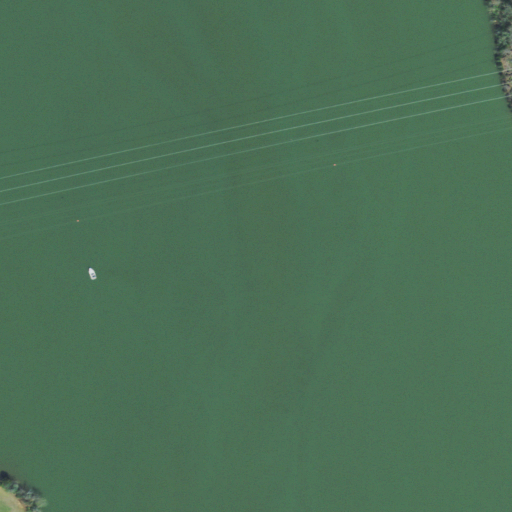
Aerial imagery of bar in Tennessee named Davis Shoals containing open water, open development, deciduous forest, and medium intensity development